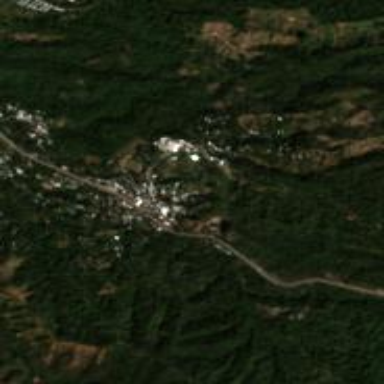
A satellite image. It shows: Town.